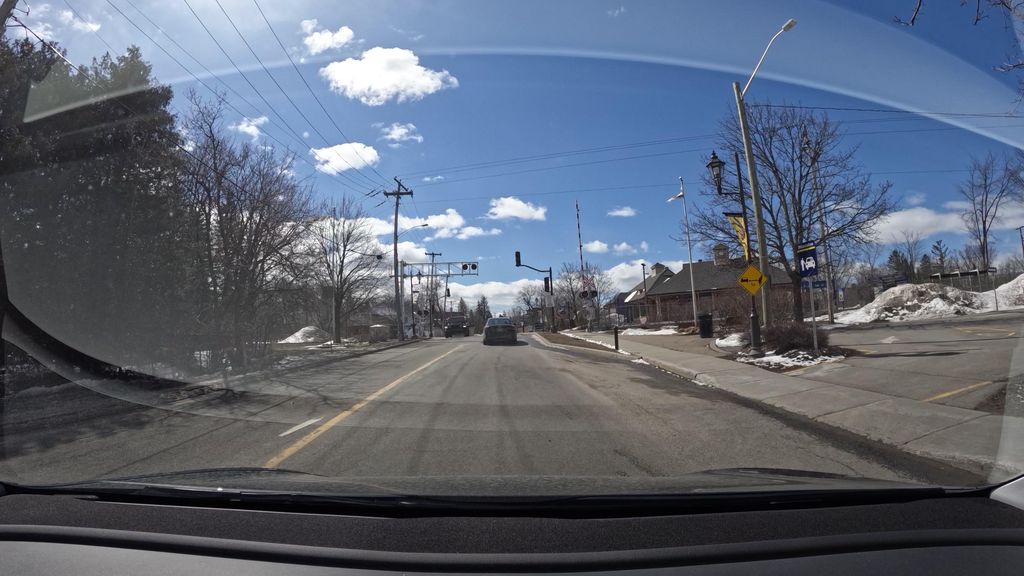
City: montreal